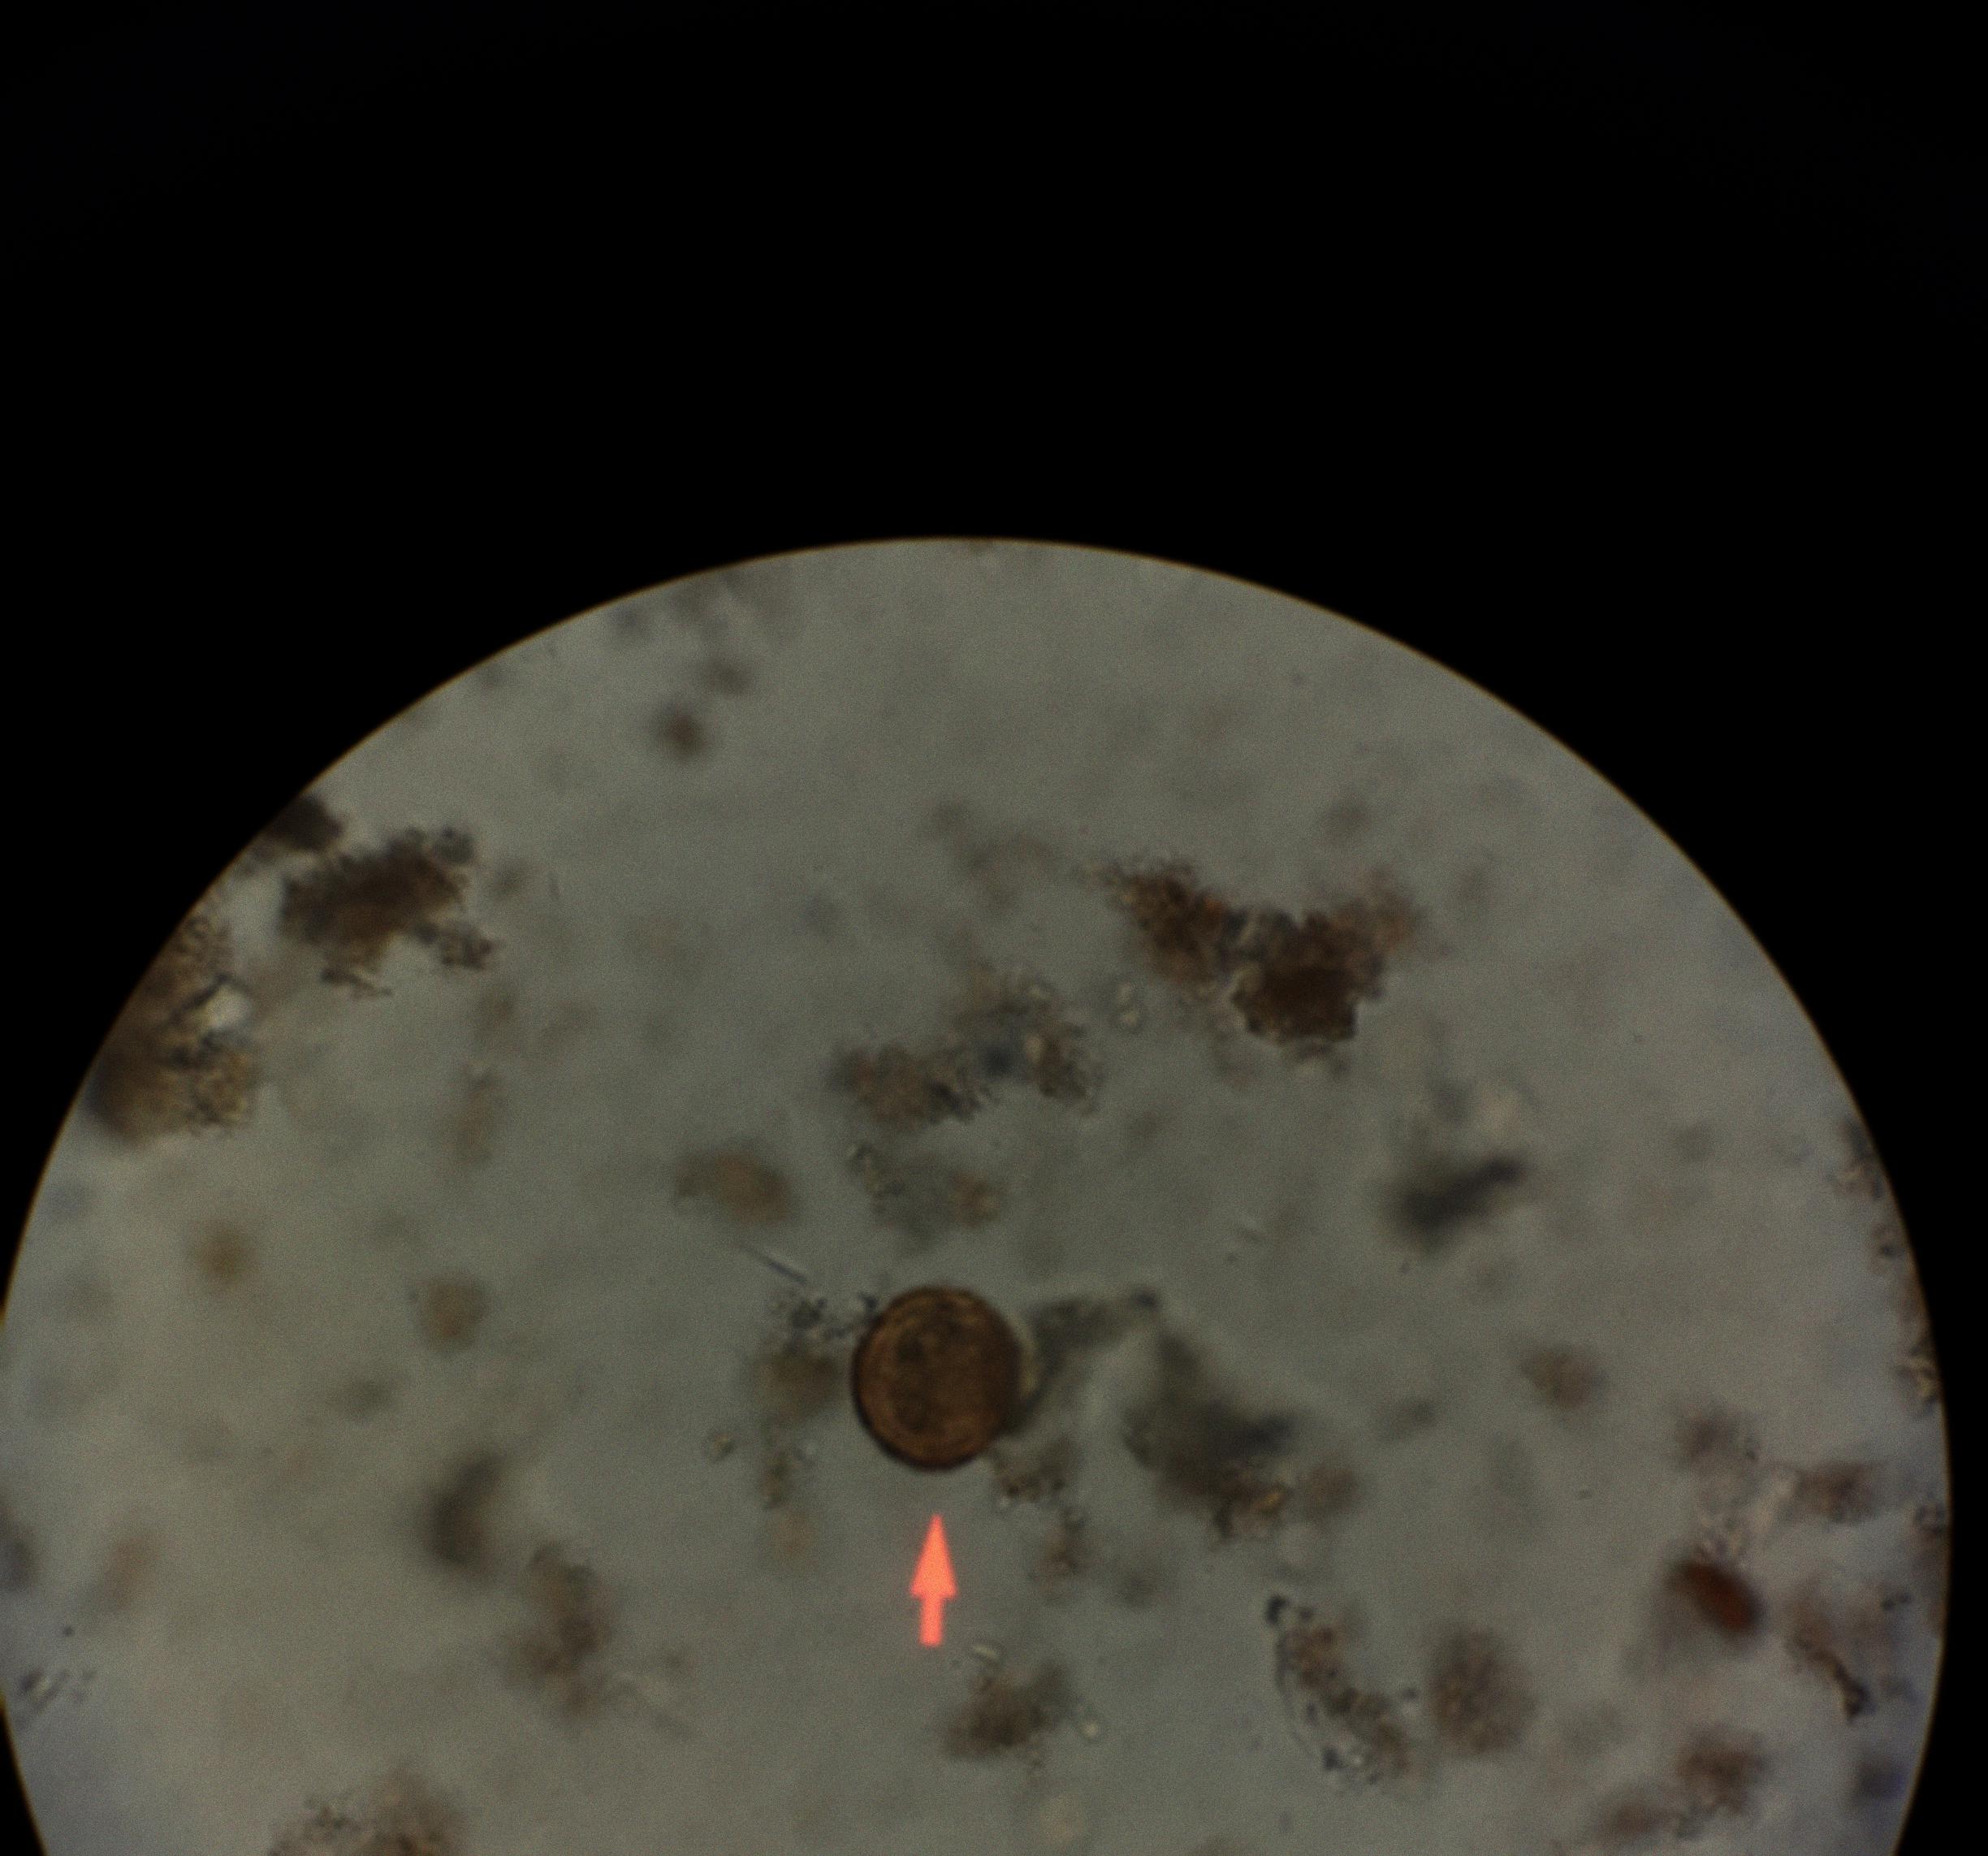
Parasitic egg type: Ascaris lumbricoides